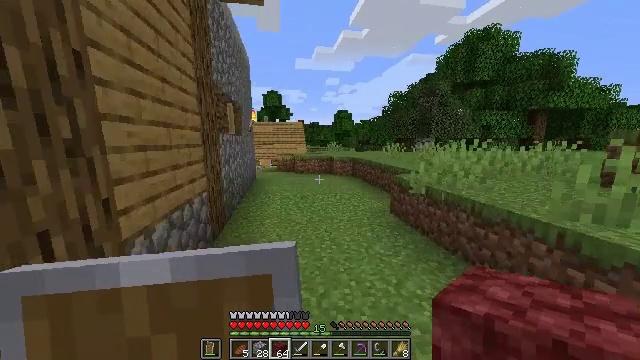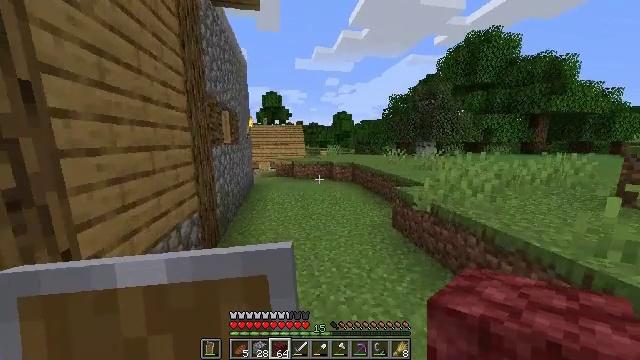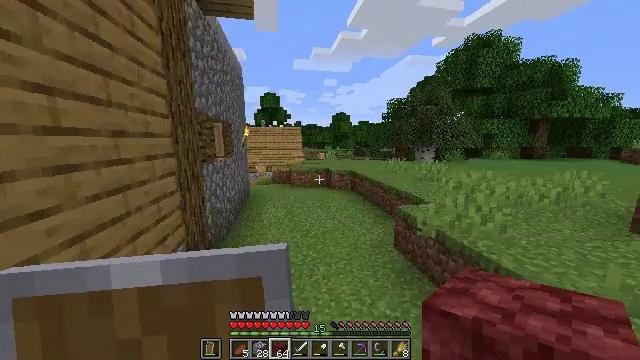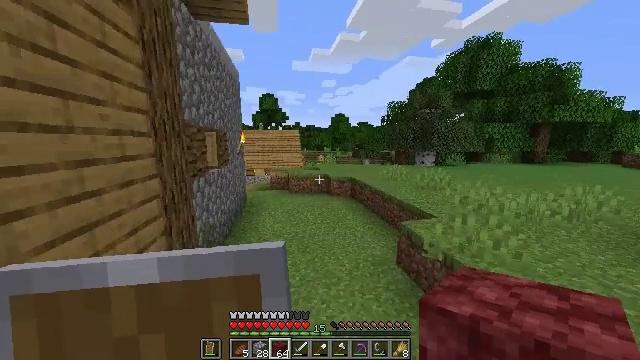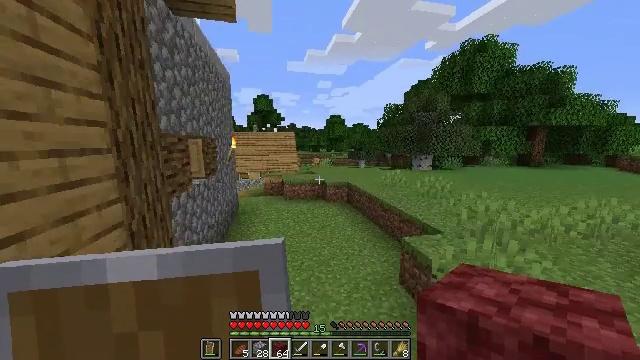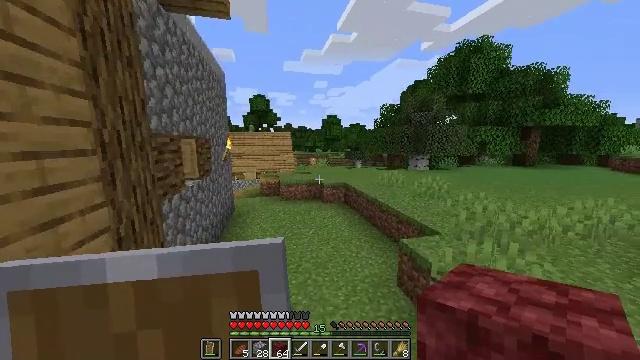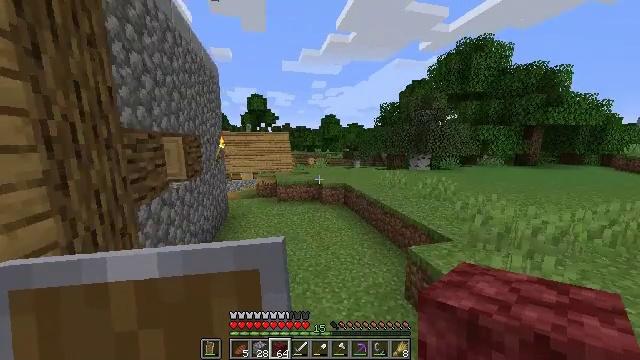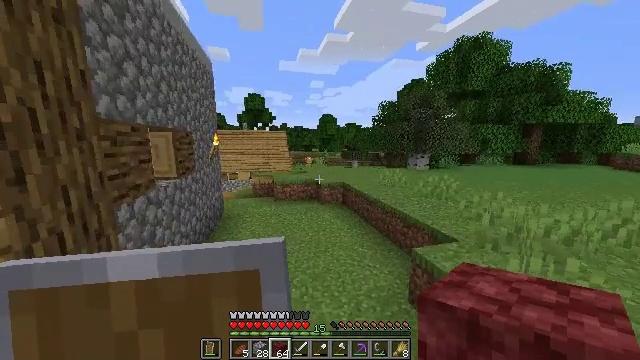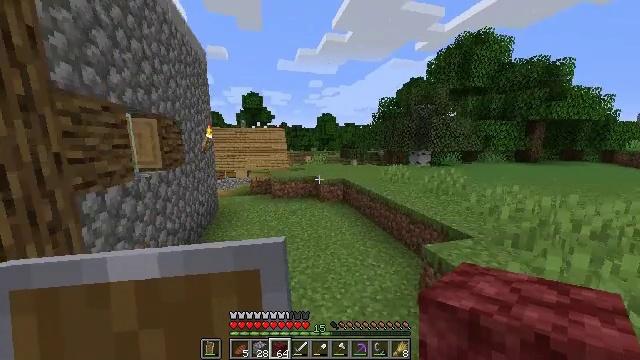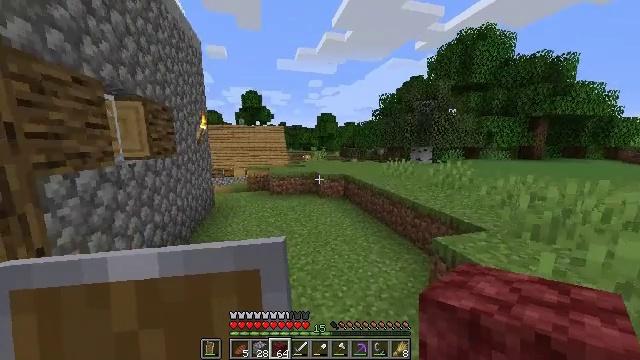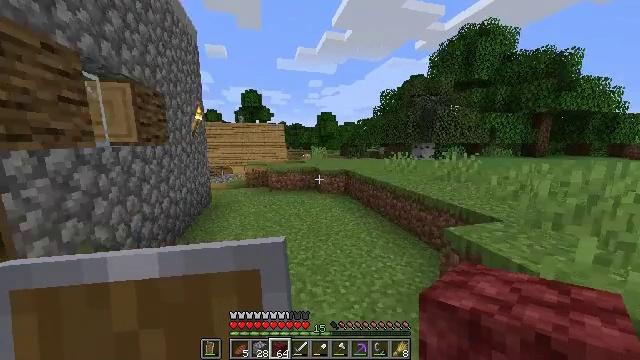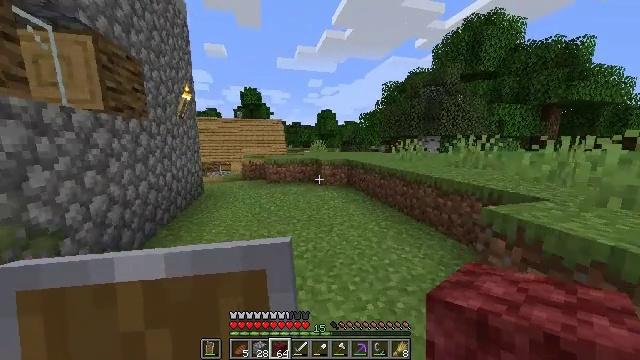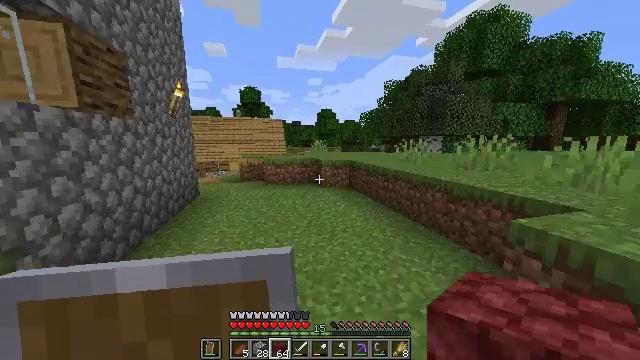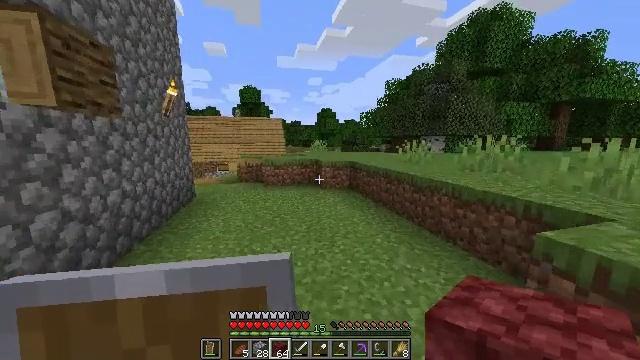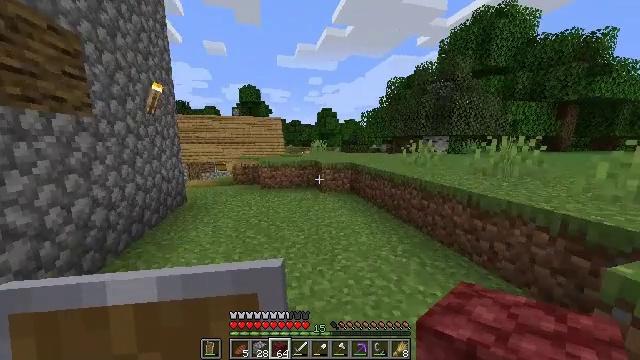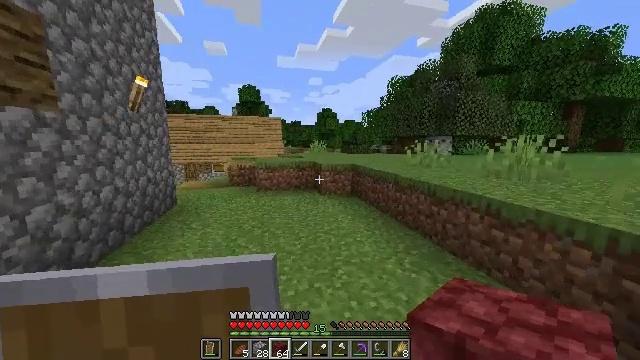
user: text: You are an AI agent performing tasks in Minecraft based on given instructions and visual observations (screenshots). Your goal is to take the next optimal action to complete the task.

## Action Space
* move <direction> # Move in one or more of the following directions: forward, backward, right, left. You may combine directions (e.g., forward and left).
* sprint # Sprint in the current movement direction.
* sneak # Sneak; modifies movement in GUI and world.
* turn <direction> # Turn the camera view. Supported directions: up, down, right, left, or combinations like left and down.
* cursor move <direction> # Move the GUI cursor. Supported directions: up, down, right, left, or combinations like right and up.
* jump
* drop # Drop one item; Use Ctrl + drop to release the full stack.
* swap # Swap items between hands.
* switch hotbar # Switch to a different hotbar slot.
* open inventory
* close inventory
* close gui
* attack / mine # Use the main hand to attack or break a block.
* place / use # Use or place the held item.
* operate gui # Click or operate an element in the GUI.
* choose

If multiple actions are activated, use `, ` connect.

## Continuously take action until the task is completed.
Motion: motion action
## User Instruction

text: craft item air
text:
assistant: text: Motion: move forward, jump
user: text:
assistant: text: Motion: move forward, jump
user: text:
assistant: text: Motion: move forward, jump
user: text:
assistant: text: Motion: move forward, turn right, jump
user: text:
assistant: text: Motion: move forward, jump
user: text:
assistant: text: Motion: move forward
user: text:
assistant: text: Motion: move forward
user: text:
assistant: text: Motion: move forward
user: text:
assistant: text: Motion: move forward
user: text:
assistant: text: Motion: move forward
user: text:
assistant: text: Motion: move forward
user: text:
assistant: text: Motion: move forward
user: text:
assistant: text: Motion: move forward
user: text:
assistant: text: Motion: move forward
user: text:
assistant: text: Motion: move forward
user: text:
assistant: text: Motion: move forward
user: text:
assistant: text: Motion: move forward
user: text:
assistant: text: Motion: move forward
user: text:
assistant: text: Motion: move forward
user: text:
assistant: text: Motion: move forward
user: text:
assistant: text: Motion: move forward
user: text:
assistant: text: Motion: move forward
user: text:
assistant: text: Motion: move forward
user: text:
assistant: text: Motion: move forward
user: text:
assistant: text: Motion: move forward
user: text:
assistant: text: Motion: move forward
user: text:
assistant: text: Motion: move forward
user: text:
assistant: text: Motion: move forward
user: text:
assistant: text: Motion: move forward
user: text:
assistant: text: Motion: move forward